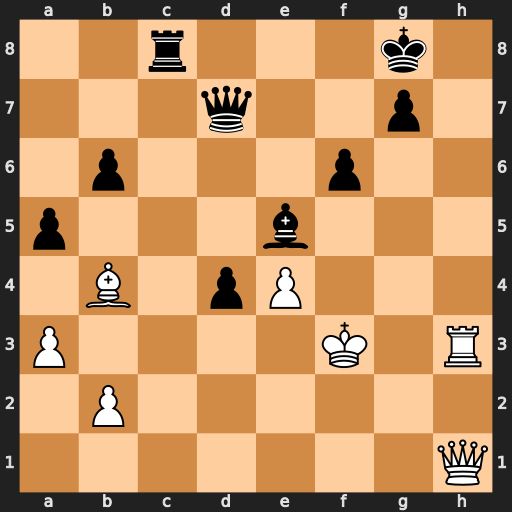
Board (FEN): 2r3k1/3q2p1/1p3p2/p3b3/1B1pP3/P4K1R/1P6/7Q
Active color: w
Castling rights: -
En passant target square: -
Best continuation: Rh8+ Kf7 Qh5+ g6 Rh7+